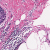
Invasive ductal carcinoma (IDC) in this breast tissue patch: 0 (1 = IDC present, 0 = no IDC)